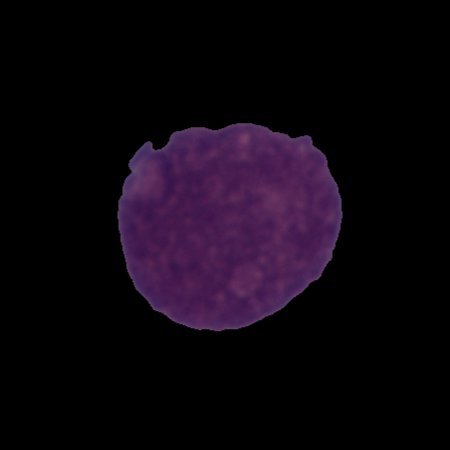
Label: cancer